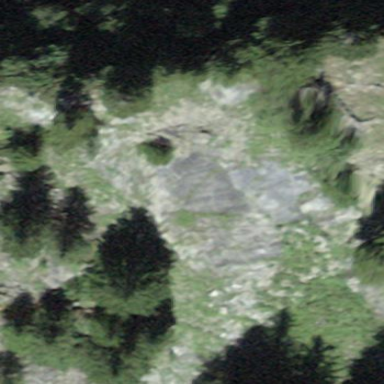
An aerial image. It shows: Natural scree.